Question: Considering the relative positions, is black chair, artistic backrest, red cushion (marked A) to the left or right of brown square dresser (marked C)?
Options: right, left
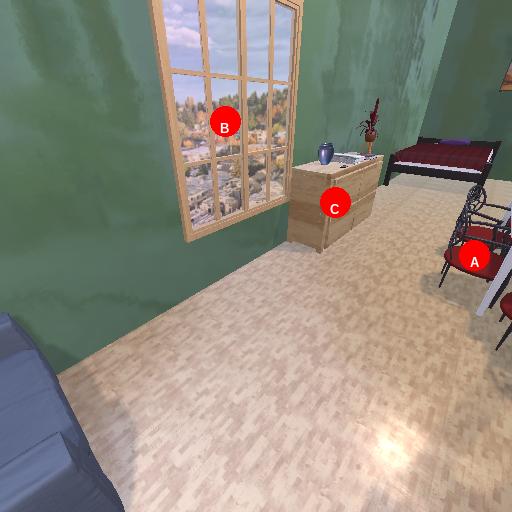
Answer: right